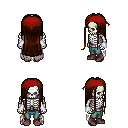
a pixel art fantasy rpg character, male body template, skeleton, gray tattered cape, teal pants, brown extra-long hairstyle, red bandana, white cloth bracers, maroon shoes, four views (front, back, left, right), 2x2 character sprite sheet, small pixel art, hard edges, no anti-aliasing